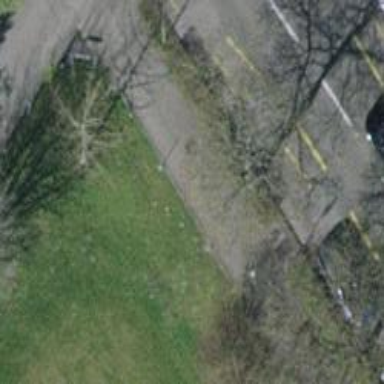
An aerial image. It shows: Avenue lined with trees.